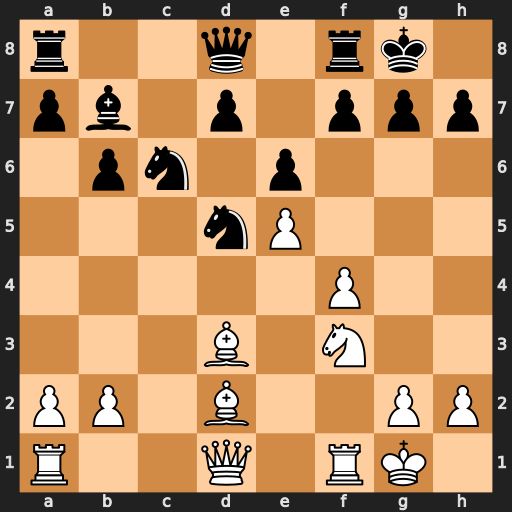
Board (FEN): r2q1rk1/pb1p1ppp/1pn1p3/3nP3/5P2/3B1N2/PP1B2PP/R2Q1RK1
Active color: w
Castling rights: -
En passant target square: -
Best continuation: Bxh7+ Kxh7 Ng5+ Qxg5 fxg5